Aerial crown-view tile of a tropical tree (Barro Colorado Island, Panama), acquired 20240611:
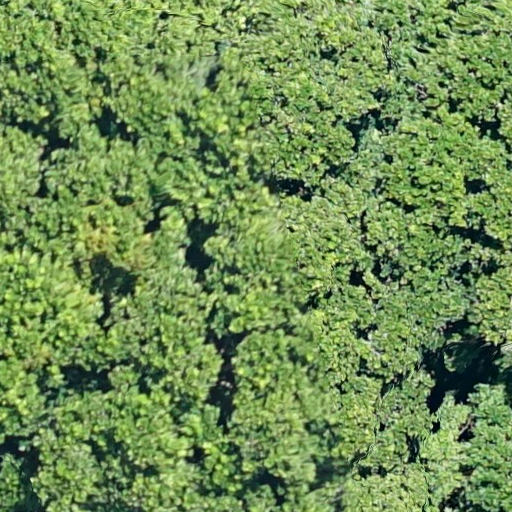
Species: Anacardium excelsum
GBIF accepted scientific name: Anacardium excelsum
Crown area: 940.021 m²